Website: walmart
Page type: delivery-shipping
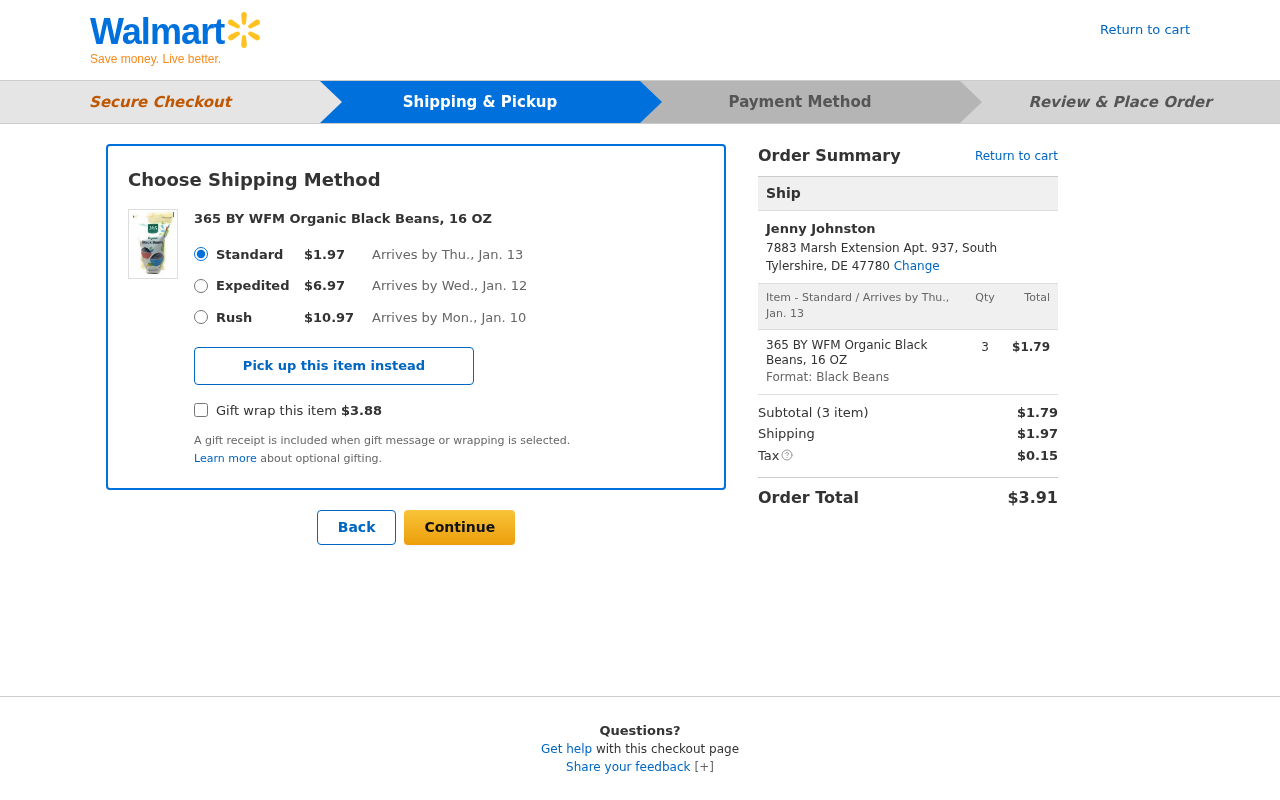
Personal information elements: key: PII_CITY_STATE_ZIP
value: South Tylershire, DE 47780
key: PII_FULLNAME
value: Jenny Johnston
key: PII_STREET
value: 7883 Marsh Extension Apt. 937
Product elements: key: PRODUCT1_ITEM_CATEGORY
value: Black Beans
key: PRODUCT1_NAME
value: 365 BY WFM Organic Black Beans, 16 OZ
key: PRODUCT1_PRICE
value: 1.79
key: PRODUCT1_QUANTITY
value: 3
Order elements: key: ORDER_SHIPPING_STANDARD
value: $1.97
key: ORDER_DELIVERY_DATE
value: Thu., Jan. 13
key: ORDER_SHIPPING_EXPEDITED
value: $6.97
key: ORDER_DELIVERY_EXPEDITED
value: Wed., Jan. 12
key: ORDER_SHIPPING_RUSH
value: $10.97
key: ORDER_DELIVERY_RUSH
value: Mon., Jan. 10
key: ORDER_GIFT_WRAP
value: $3.88
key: ORDER_DELIVERY_DATE2
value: Thu., Jan. 13
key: ORDER_NUM_ITEMS
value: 3
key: ORDER_SUBTOTAL
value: $1.79
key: ORDER_SHIPPING_COST
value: $1.97
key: ORDER_TAX
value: $0.15
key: ORDER_TOTAL
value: $3.91